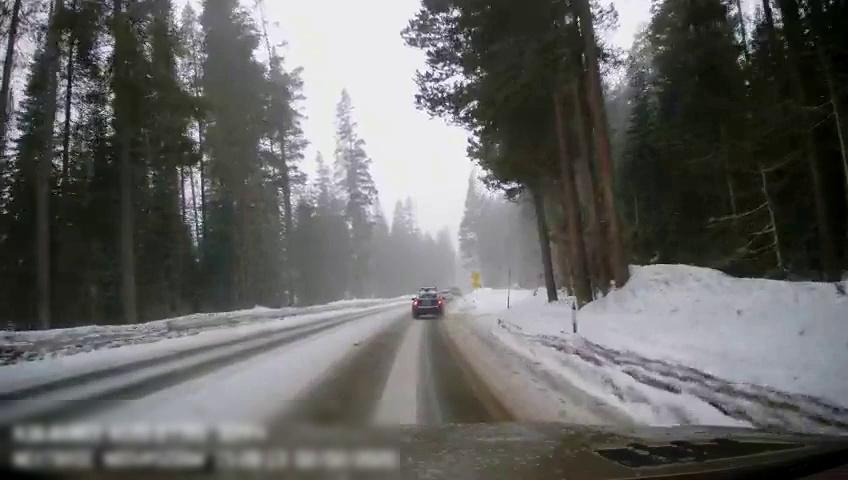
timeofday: Day
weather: Snowy
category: Drivable Space
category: Vehicles | Truck
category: Vehicles | Car
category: Vehicles | SUV
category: Traffic | Signs